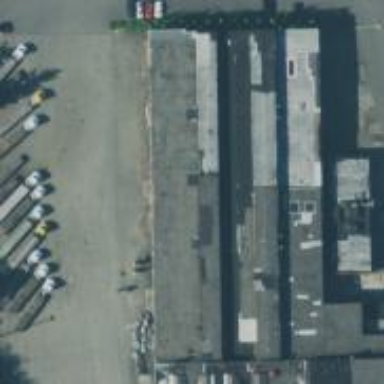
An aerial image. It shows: Industrial building.